What has changed from the first image to the second?
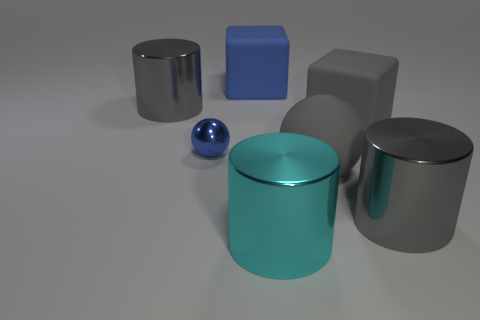
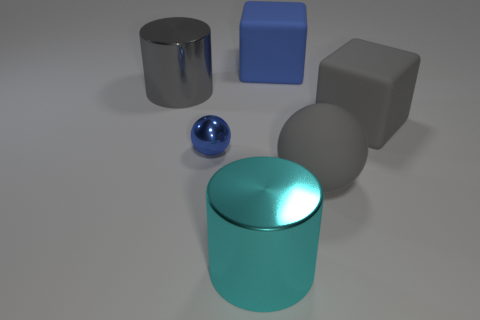
the large gray shiny cylinder to the right of the large cyan metal thing is missing
the large gray metal cylinder right of the gray matte block has disappeared
the big gray metallic cylinder that is on the right side of the big blue object has disappeared